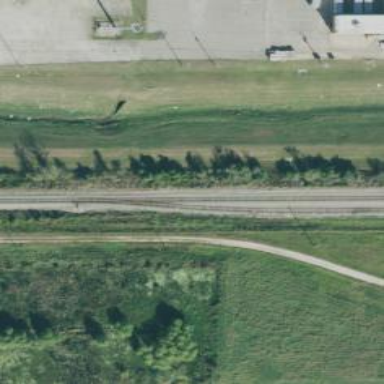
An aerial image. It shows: Rail spur service.